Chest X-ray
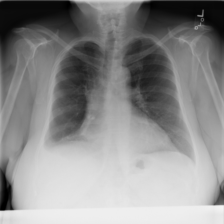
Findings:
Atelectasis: negative
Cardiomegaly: negative
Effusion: positive
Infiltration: negative
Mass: positive
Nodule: negative
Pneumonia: negative
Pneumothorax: negative
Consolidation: negative
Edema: negative
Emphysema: negative
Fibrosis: negative
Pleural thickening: negative
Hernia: negative